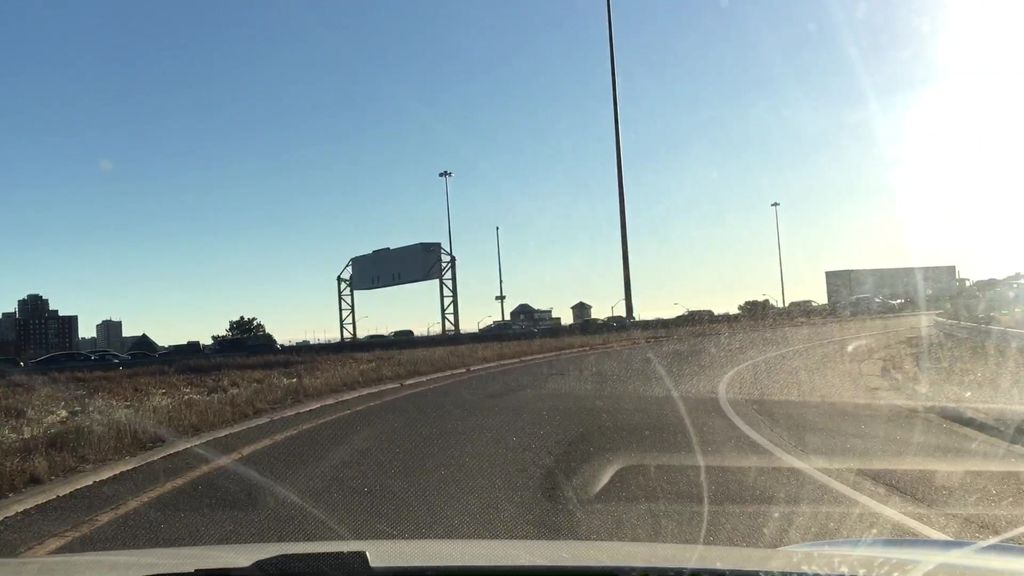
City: toronto